Interaction volume radius: 5 \u00c5
Interaction volume height: 20 \u00c5
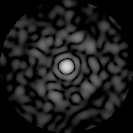
Disorder parameter: 0.8179